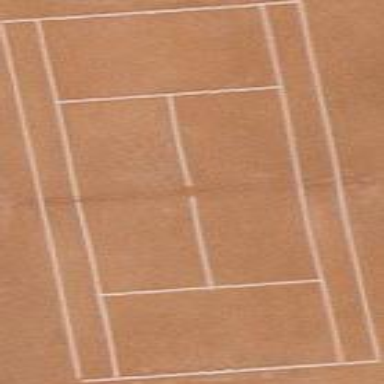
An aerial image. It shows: Tennis court in leisure pitch.